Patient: sex F, age 43
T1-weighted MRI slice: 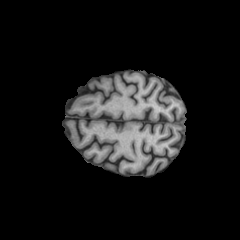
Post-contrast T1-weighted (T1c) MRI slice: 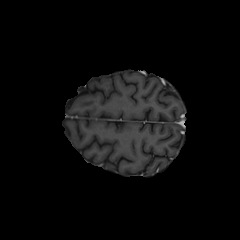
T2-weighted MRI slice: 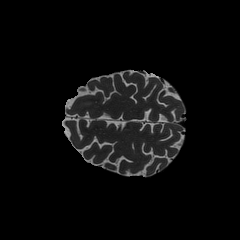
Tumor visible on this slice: no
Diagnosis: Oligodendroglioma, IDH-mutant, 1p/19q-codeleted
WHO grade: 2